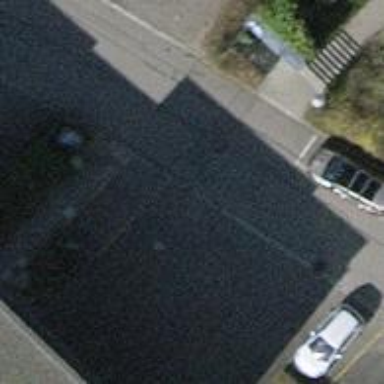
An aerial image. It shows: Road with steps.